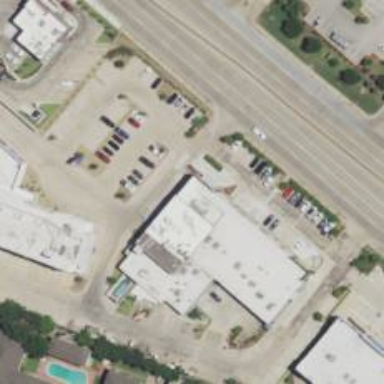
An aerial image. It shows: Healthcare clinic.